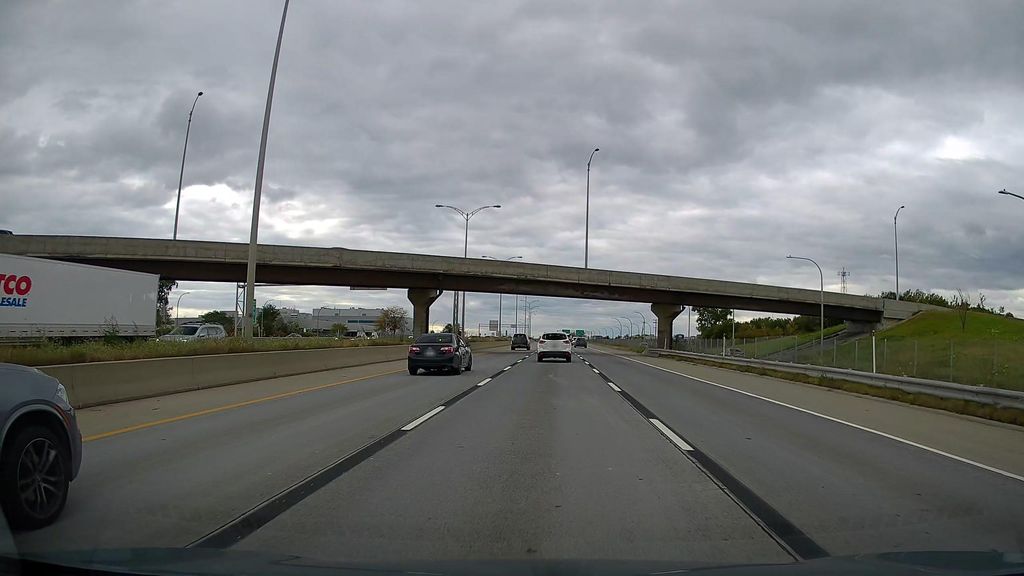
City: montreal